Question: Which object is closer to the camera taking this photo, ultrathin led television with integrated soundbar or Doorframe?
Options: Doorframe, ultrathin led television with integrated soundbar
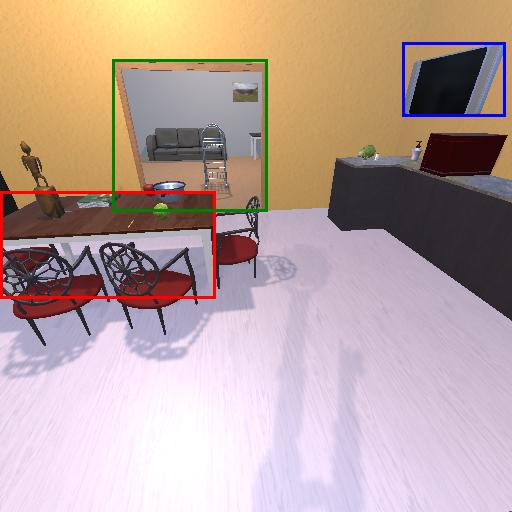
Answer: Doorframe